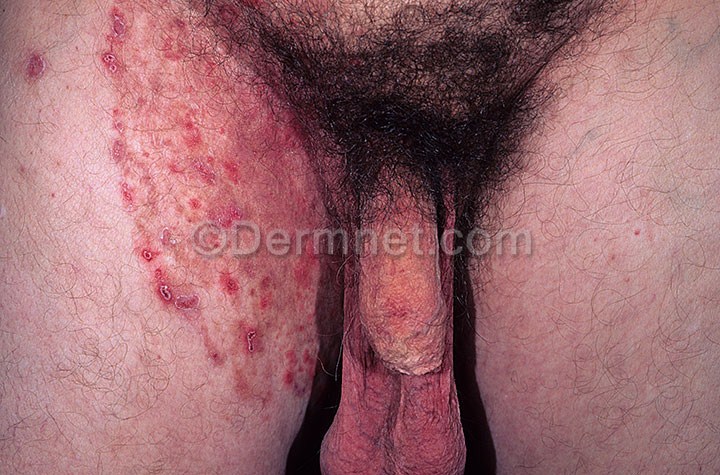
Disease: Tinea Ringworm Candidiasis and other Fungal Infections